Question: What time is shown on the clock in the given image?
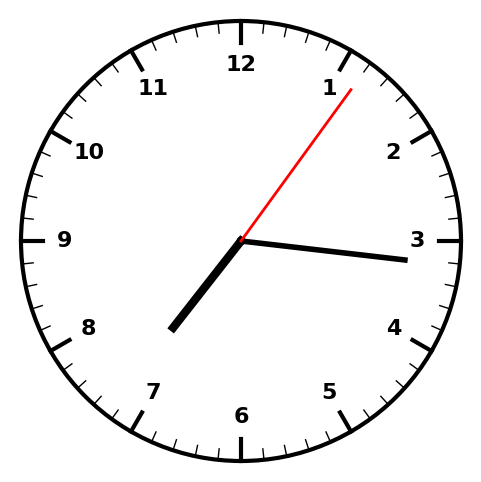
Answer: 07:16:06